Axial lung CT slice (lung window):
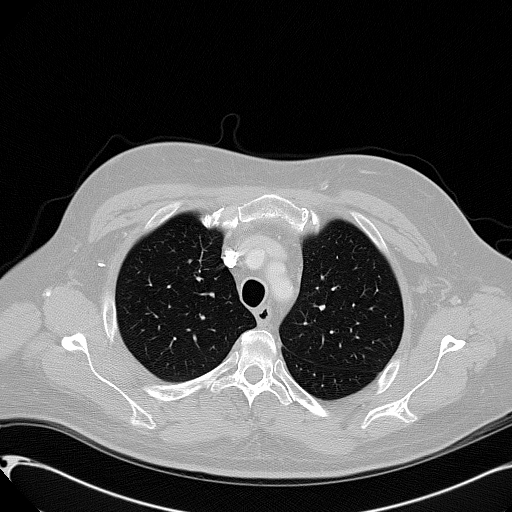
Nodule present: no